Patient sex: M
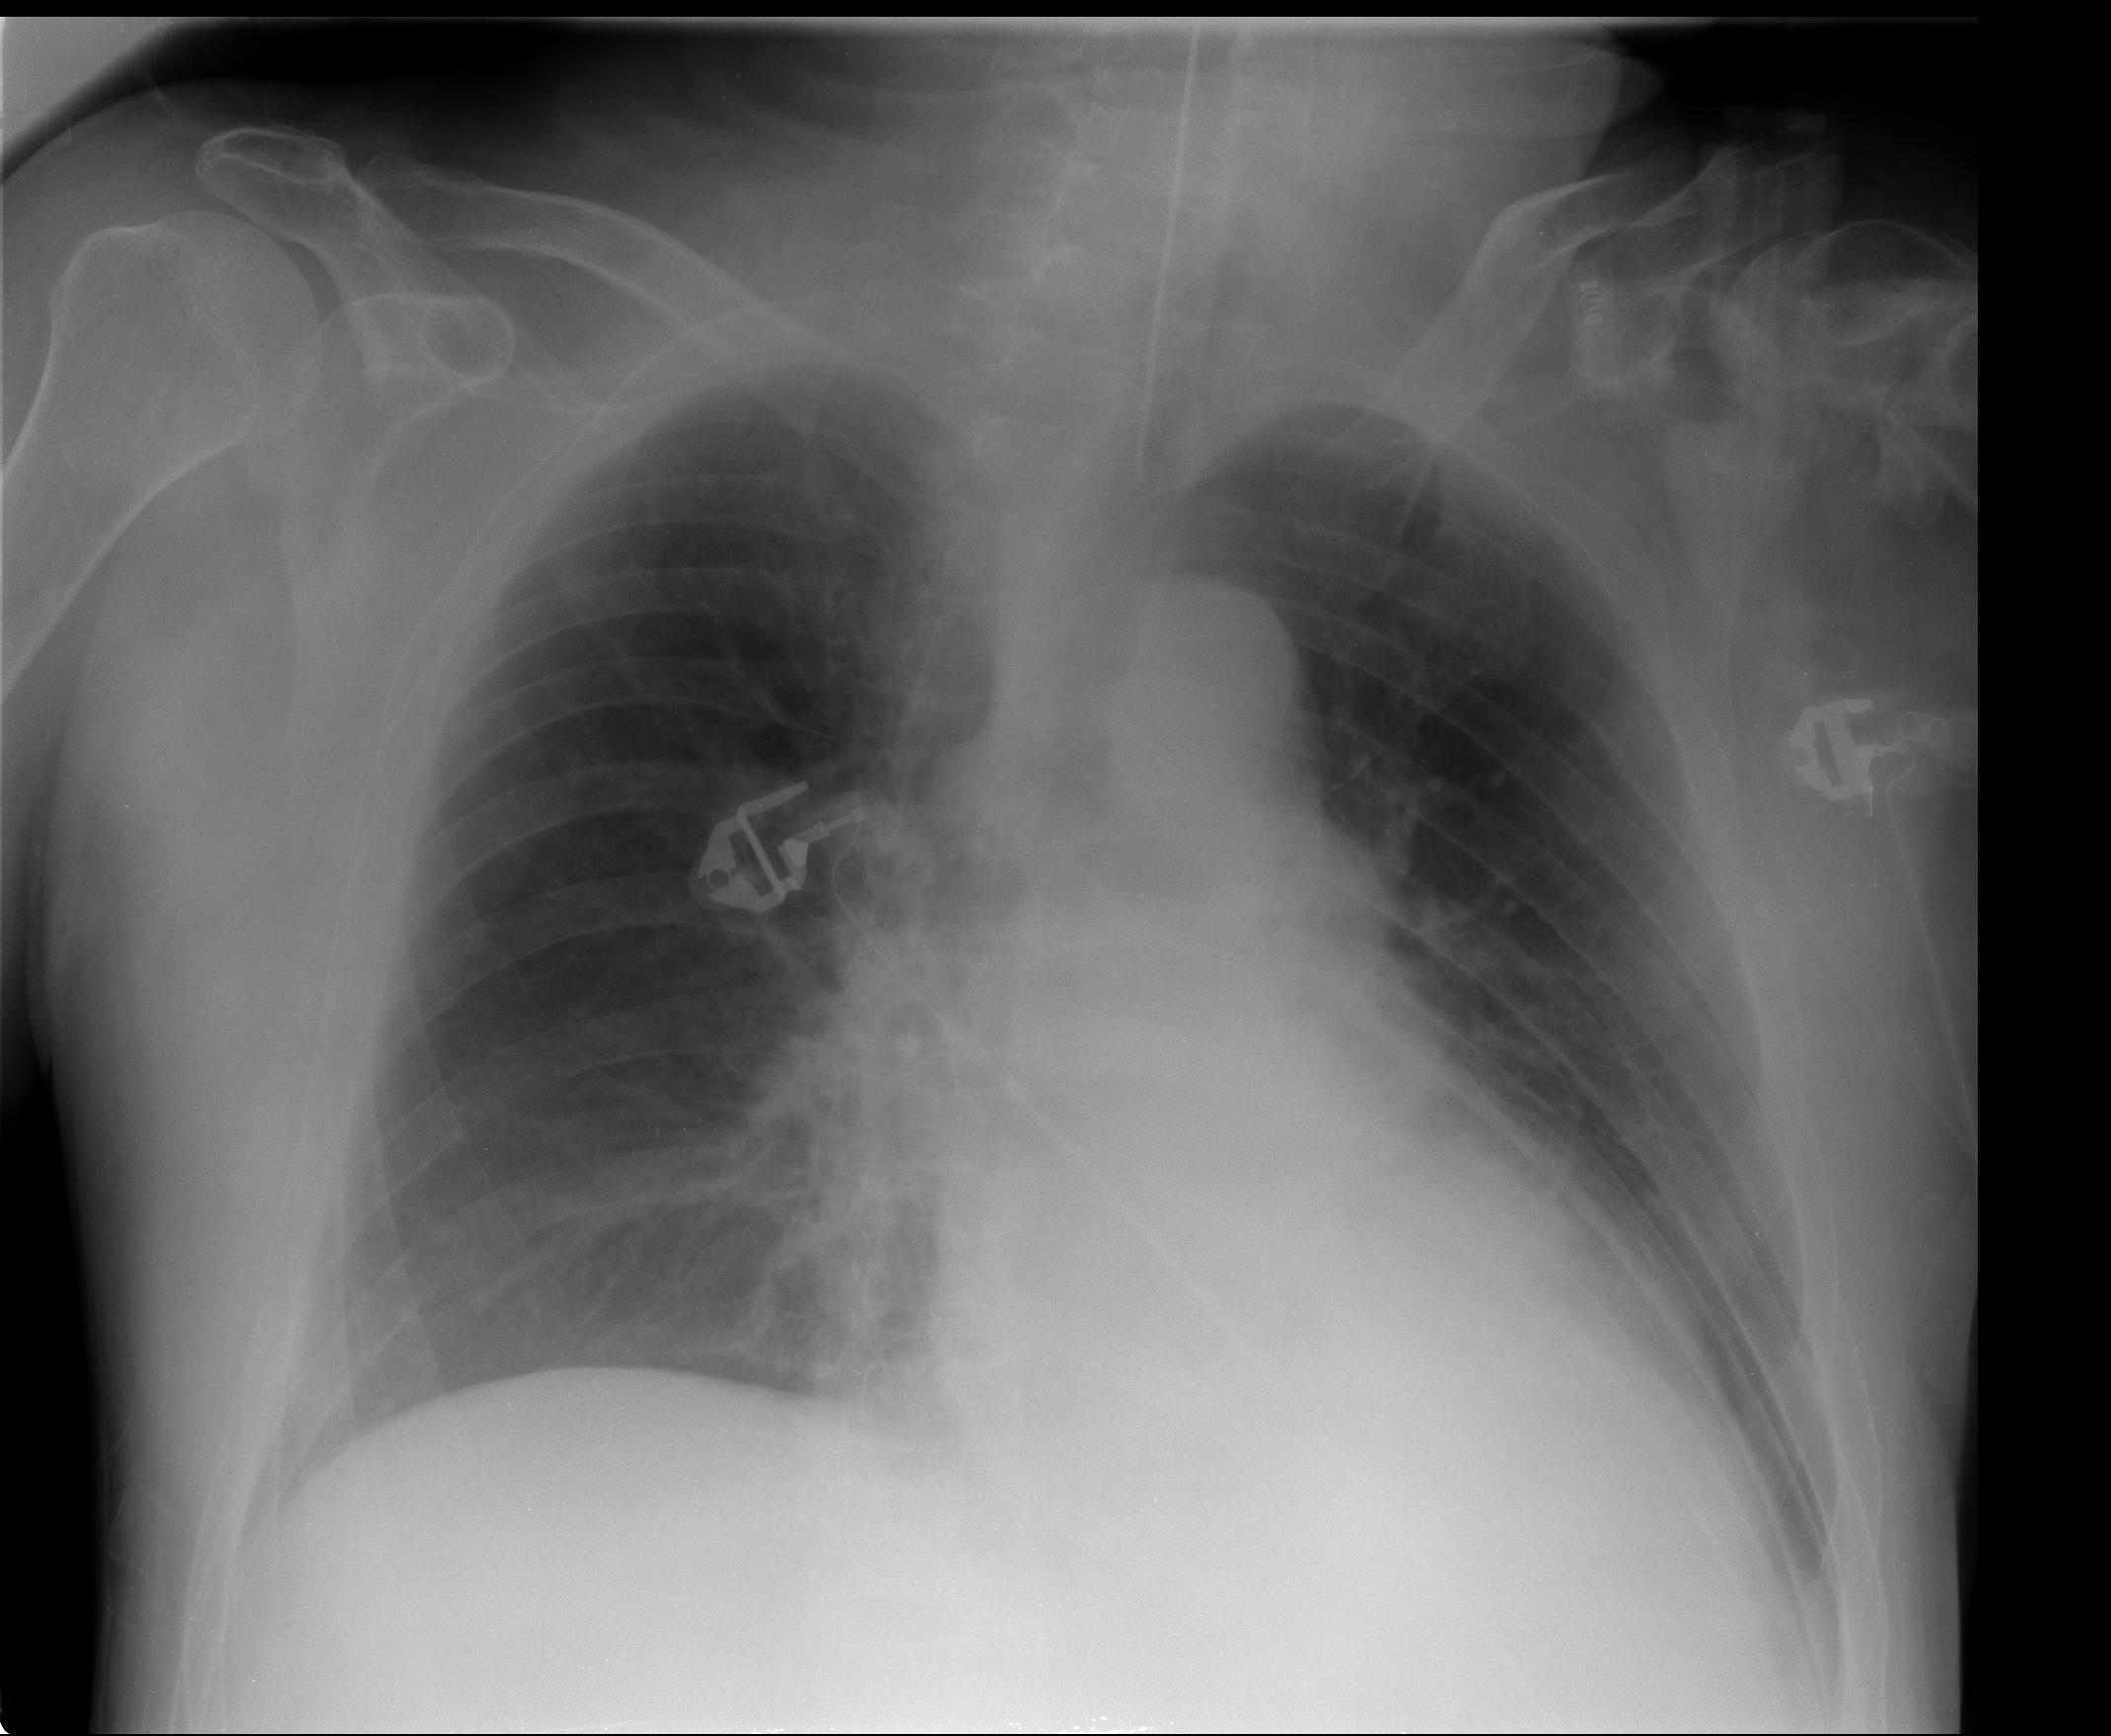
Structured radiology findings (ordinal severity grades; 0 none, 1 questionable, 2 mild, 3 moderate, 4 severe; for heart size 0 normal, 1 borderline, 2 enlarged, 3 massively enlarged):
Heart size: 0
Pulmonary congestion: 1
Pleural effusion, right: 0
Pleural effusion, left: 2
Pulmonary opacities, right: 0
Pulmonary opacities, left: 2
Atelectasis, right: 1
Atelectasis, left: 1